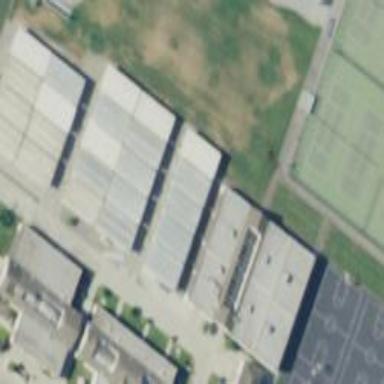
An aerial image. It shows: School building.